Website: lowes
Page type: billing-address
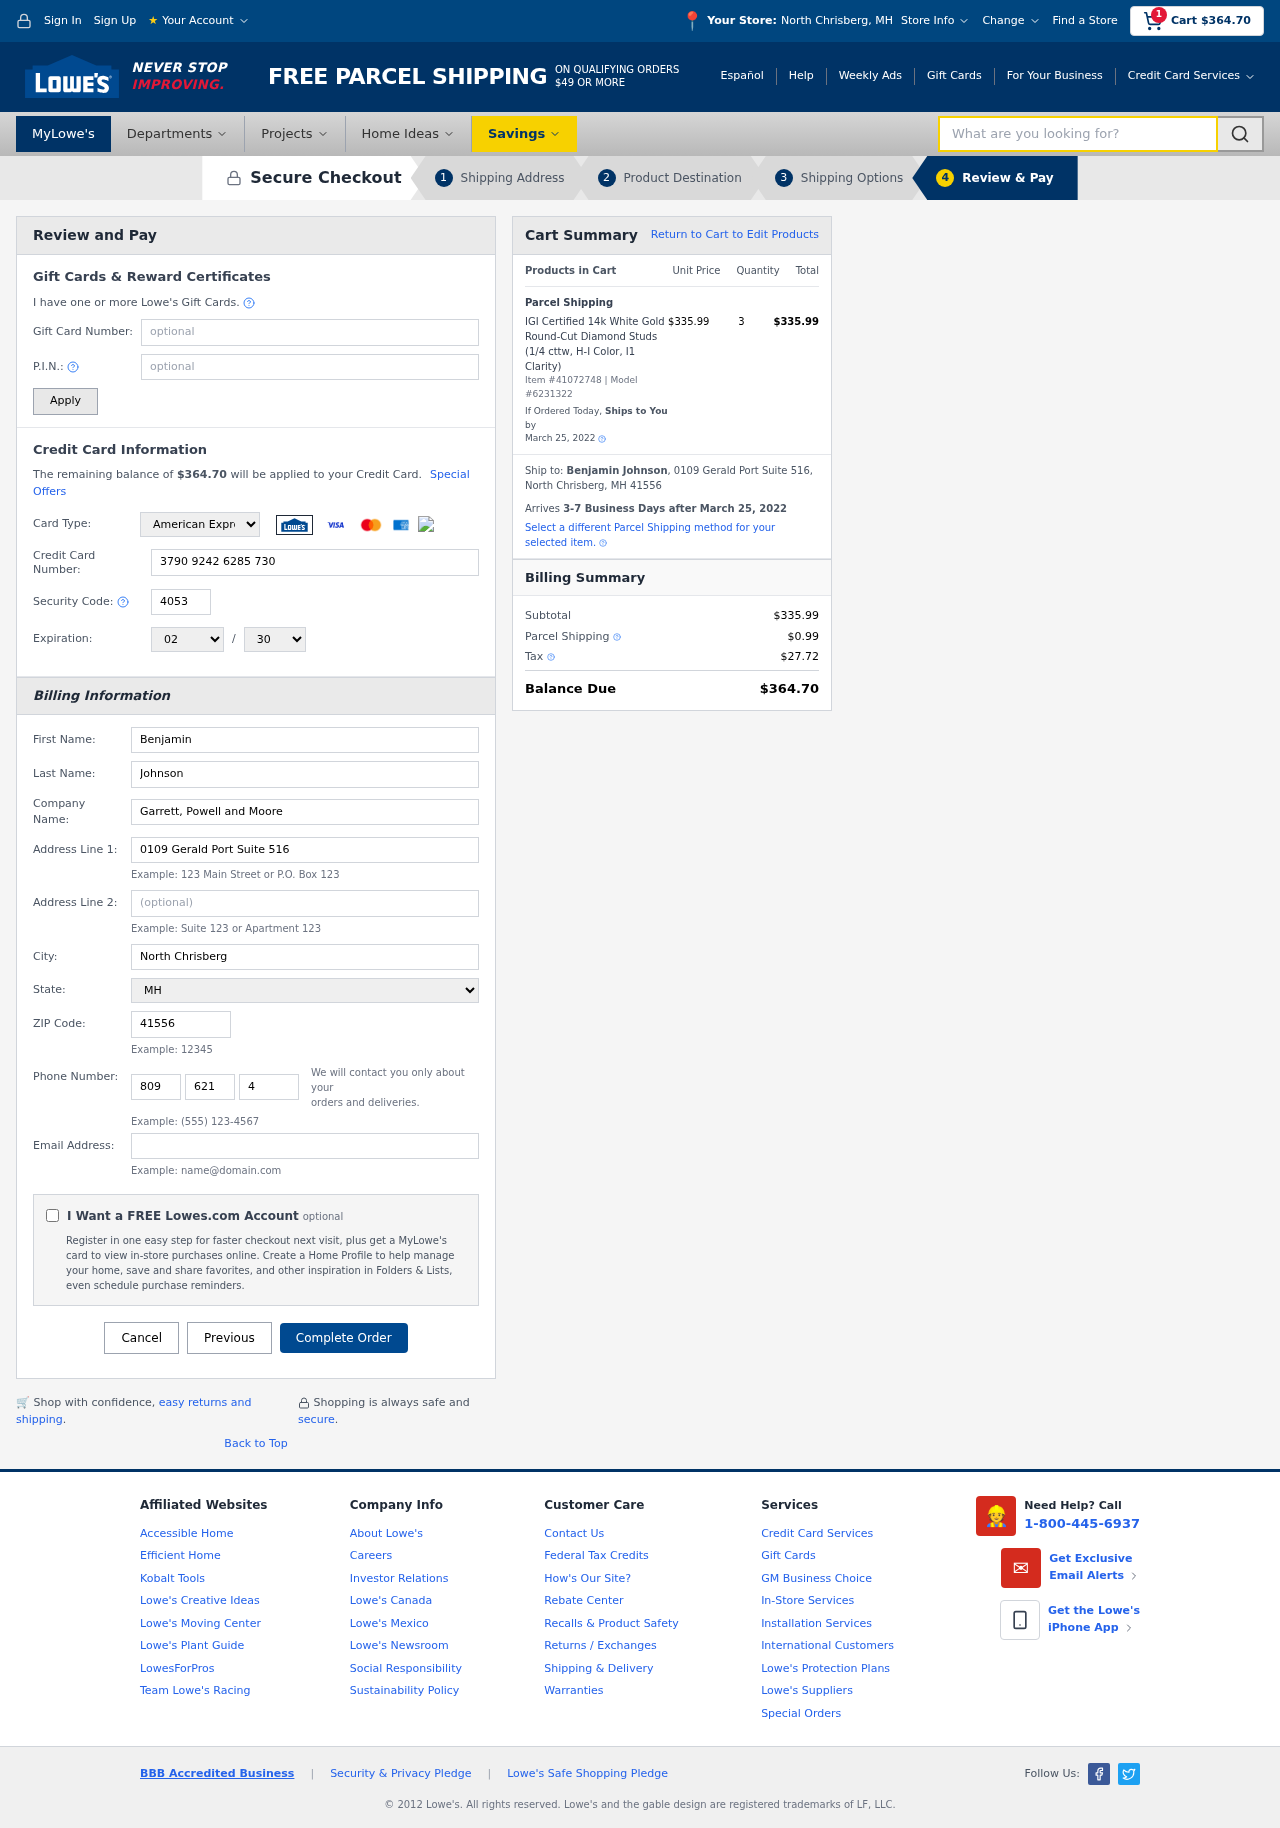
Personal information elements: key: PII_CARD_CVV
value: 4053
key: PII_CARD_EXPIRY_MONTH
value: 02
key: PII_CARD_EXPIRY_YEAR
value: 30
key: PII_CARD_NUMBER
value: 3790 9242 6285 730
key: PII_CARD_TYPE
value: American Express
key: PII_CITY
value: North Chrisberg
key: PII_CITY_STATE
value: North Chrisberg, MH
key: PII_COMPANY
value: Garrett, Powell and Moore
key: PII_EMAIL
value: benjamin.johnson@yahoo.com
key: PII_FIRSTNAME
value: Benjamin
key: PII_FULLNAME
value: Benjamin Johnson
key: PII_LASTNAME
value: Johnson
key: PII_PHONE_AREA
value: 809
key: PII_PHONE_PREFIX
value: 621
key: PII_PHONE_SUFFIX
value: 4757
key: PII_POSTCODE
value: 41556
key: PII_STATE
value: MH
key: PII_STREET
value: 0109 Gerald Port Suite 516
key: PII_CITY_STATE_ZIP
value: North Chrisberg, MH 41556
Product elements: key: PRODUCT1_NAME
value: IGI Certified 14k White Gold Round-Cut Diamond Studs (1/4 cttw, H-I Color, I1 Clarity)
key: PRODUCT1_PRICE
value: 335.99
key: PRODUCT1_QUANTITY
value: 3
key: PRODUCT_ITEM_NUMBER
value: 41072748
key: PRODUCT_MODEL_NUMBER
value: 6231322
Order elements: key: ORDER_SUBTOTAL
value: $364.70
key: ORDER_TOTAL
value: $364.70
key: ORDER_SHIPPING_DATE
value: March 25, 2022
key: ORDER_SUBTOTAL
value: $335.99
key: ORDER_DELIVERY_DATE
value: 3-7 Business Days after March 25, 2022
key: ORDER_SHIPPING_DATE2
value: March 25, 2022
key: ORDER_SUBTOTAL2
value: $335.99
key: ORDER_SHIPPING_COST
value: $0.99
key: ORDER_TAX
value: $27.72
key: ORDER_TOTAL2
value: $364.70
Search elements: key: HEADER_SEARCH
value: What are you looking for?